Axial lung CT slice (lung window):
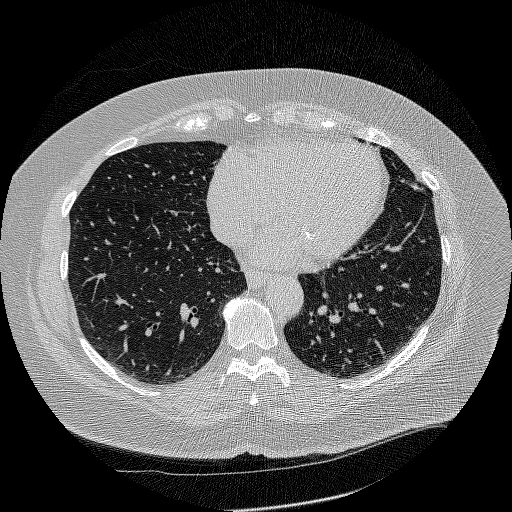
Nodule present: no